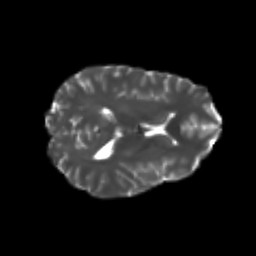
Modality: T2w
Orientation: axial
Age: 22
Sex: female
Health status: healthy
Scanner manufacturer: philips
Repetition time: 7.388 s
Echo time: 0.08599 s